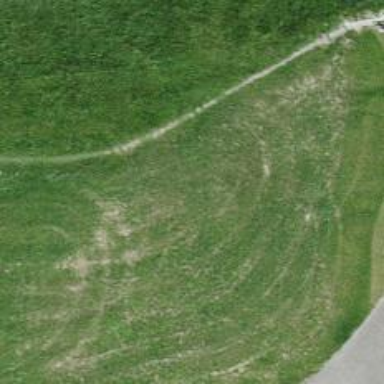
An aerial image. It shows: Grassy path designated for hiking. It is backcountry route groomed for hiking.